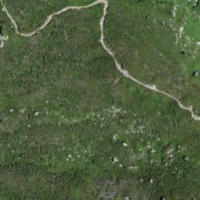
EUNIS habitat code: 31
Species observed at this site:
Arnica montana